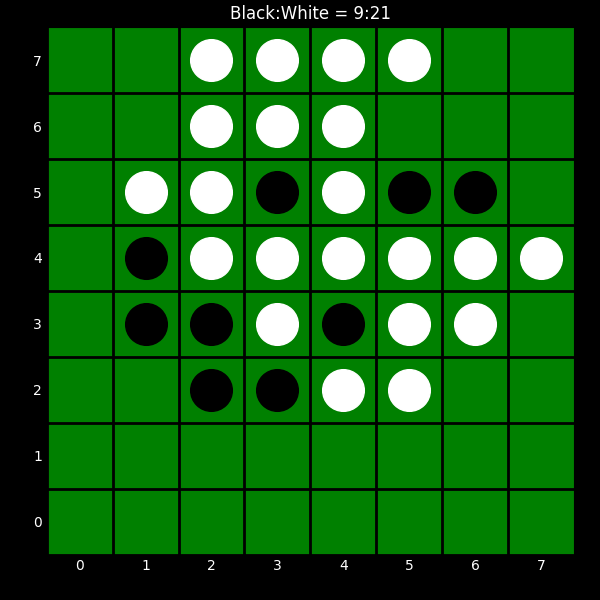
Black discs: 9
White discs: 21